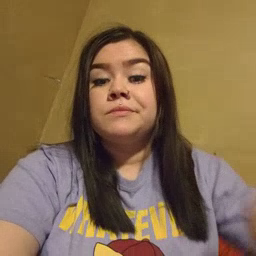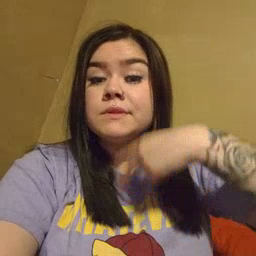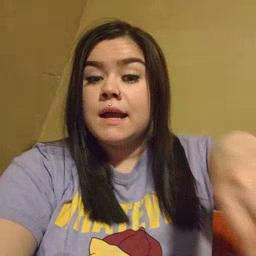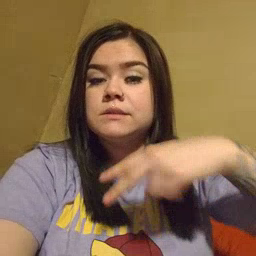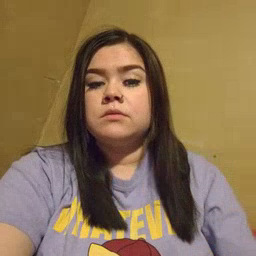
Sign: dance